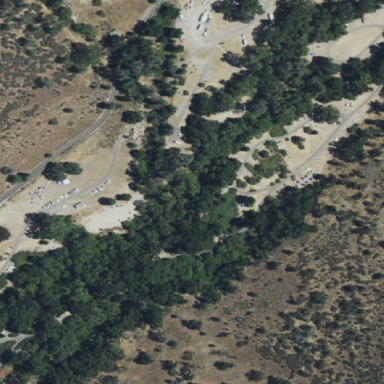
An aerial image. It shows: Campsite with tents and caravans available. The campsite also has sanitary dump station.